Question: I follow this toturial <URL> and now i change listview to gridview.
My question is
I want to click gridview item and it show image in imageview
MainActivity
'''
public class MainActivity extends Activity {
GridView gridView;
@Override
public void onCreate(Bundle savedInstanceState) {
super.onCreate(savedInstanceState);
setContentView(R.layout.activity_main);
String strUrl = "http://ta.wptrafficanalyzer.in/demo1/first.php/countries/";
DownloadTask downloadTask = new DownloadTask();
downloadTask.execute(strUrl);
gridView = (GridView) findViewById(R.id.lv_countries);
gridView.setOnItemClickListener(new OnItemClickListener() {
public void onItemClick(AdapterView<?> parent, View v, int positon,
long id) {
Toast.makeText(getApplicationContext(), "welcome to hello gridview", Toast.LENGTH_SHORT).show();
}
});
}
private String downloadUrl(String strUrl) throws IOException{
String data = "";
InputStream iStream = null;
try{
URL url = new URL(strUrl);
HttpURLConnection urlConnection = (HttpURLConnection) url.openConnection();
urlConnection.connect();
iStream = urlConnection.getInputStream();
BufferedReader br = new BufferedReader(new InputStreamReader(iStream));
StringBuffer sb = new StringBuffer();
String line = "";
while( ( line = br.readLine()) != null){
sb.append(line);
}
data = sb.toString();
br.close();
}catch(Exception e){
Log.d("Exception while downloading url", e.toString());
}finally{
iStream.close();
}
return data;
}
private class DownloadTask extends AsyncTask<String, Integer, String>{
String data = null;
@Override
protected String doInBackground(String... url) {
try{
data = downloadUrl(url[0]);
}catch(Exception e){
Log.d("Background Task",e.toString());
}
return data;
}
@Override
protected void onPostExecute(String result) {
ListViewLoaderTask listViewLoaderTask = new ListViewLoaderTask();
listViewLoaderTask.execute(result);
}
}
private class ListViewLoaderTask extends AsyncTask<String, Void, SimpleAdapter>{
JSONObject jObject;
@Override
protected SimpleAdapter doInBackground(String... strJson) {
try{
jObject = new JSONObject(strJson[0]);
CountryJSONParser countryJsonParser = new CountryJSONParser();
countryJsonParser.parse(jObject);
}catch(Exception e){
Log.d("JSON Exception1",e.toString());
}
CountryJSONParser countryJsonParser = new CountryJSONParser();
List<HashMap<String, Object>> countries = null;
try{
countries = countryJsonParser.parse(jObject);
}catch(Exception e){
Log.d("Exception",e.toString());
}
String[] from = { "country","flag","details"};
int[] to = { R.id.tv_country,R.id.iv_flag,R.id.tv_country_details};
SimpleAdapter adapter = new SimpleAdapter(getBaseContext(), countries, R.layout.lv_layout, from, to);
return adapter;
}
@Override
protected void onPostExecute(SimpleAdapter adapter) {
gridView.setAdapter(adapter);
for(int i=0;i<adapter.getCount();i++){
HashMap<String, Object> hm = (HashMap<String, Object>) adapter.getItem(i);
String imgUrl = (String) hm.get("flag_path");
ImageLoaderTask imageLoaderTask = new ImageLoaderTask();
HashMap<String, Object> hmDownload = new HashMap<String, Object>();
hm.put("flag_path",imgUrl);
hm.put("position", i);
imageLoaderTask.execute(hm);
}
}
}
private class ImageLoaderTask extends AsyncTask<HashMap<String, Object>, Void, HashMap<String, Object>>{
@Override
protected HashMap<String, Object> doInBackground(HashMap<String, Object>... hm) {
InputStream iStream=null;
String imgUrl;
imgUrl = (String) hm[0].get("flag_path");
int position = (Integer) hm[0].get("position");
URL url;
try {
url = new URL(imgUrl);
HttpURLConnection urlConnection = (HttpURLConnection) url.openConnection();
urlConnection.connect();
iStream = urlConnection.getInputStream();
File cacheDirectory = getBaseContext().getCacheDir();
File tmpFile = new File(cacheDirectory.getPath() + "/wpta_"+position+".png");
FileOutputStream fOutStream = new FileOutputStream(tmpFile);
Bitmap b = BitmapFactory.decodeStream(iStream);
b.compress(Bitmap.CompressFormat.PNG,100, fOutStream);
fOutStream.flush();
fOutStream.close();
HashMap<String, Object> hmBitmap = new HashMap<String, Object>();
hmBitmap.put("flag",tmpFile.getPath());
hmBitmap.put("position",position);
return hmBitmap;
}catch (Exception e) {
e.printStackTrace();
}
return null;
}
@Override
protected void onPostExecute(HashMap<String, Object> result) {
String path = (String) result.get("flag");
int position = (Integer) result.get("position");
SimpleAdapter adapter = (SimpleAdapter ) gridView.getAdapter();
HashMap<String, Object> hm = (HashMap<String, Object>) adapter.getItem(position);
hm.put("flag",path);
adapter.notifyDataSetChanged();
}
}
@Override
public boolean onCreateOptionsMenu(Menu menu) {
getMenuInflater().inflate(R.menu.activity_main, menu);
return true;
}
'''
}
CountryJSONParser.java
'''
public class CountryJSONParser {
public List<HashMap<String,Object>> parse(JSONObject jObject){
JSONArray jCountries = null;
try {
jCountries = jObject.getJSONArray("countries");
} catch (JSONException e) {
e.printStackTrace();
}
return getCountries(jCountries);
}
private List<HashMap<String, Object>> getCountries(JSONArray jCountries){
int countryCount = jCountries.length();
List<HashMap<String, Object>> countryList = new ArrayList<HashMap<String,Object>>();
HashMap<String, Object> country = null;
for(int i=0; i<countryCount;i++){
try {
country = getCountry((JSONObject)jCountries.get(i));
countryList.add(country);
} catch (JSONException e) {
e.printStackTrace();
}
}
return countryList;
}
private HashMap<String, Object> getCountry(JSONObject jCountry){
HashMap<String, Object> country = new HashMap<String, Object>();
String countryName = "";
String flag="";
String language = "";
String capital = "";
String currencyCode = "";
String currencyName = "";
try {
countryName = jCountry.getString("countryname");
flag = jCountry.getString("flag");
language = jCountry.getString("language");
capital = jCountry.getString("capital");
currencyCode = jCountry.getJSONObject("currency").getString("code");
currencyName = jCountry.getJSONObject("currency").getString("currencyname");
String details = "Language : " + language + "
" +
"Capital : " + capital + "
" +
"Currency : " + currencyName + "(" + currencyCode + ")";
country.put("country", countryName);
country.put("flag", R.drawable.blank);
country.put("flag_path", flag);
country.put("details", details);
} catch (JSONException e) {
e.printStackTrace();
}
return country;
}
}
'''
When Done but gridview show image not properly
'''
<RelativeLayout xmlns:android="http://schemas.android.com/apk/res/android"
xmlns:tools="http://schemas.android.com/tools"
android:layout_width="match_parent"
android:layout_height="match_parent" >
'''
activity_man.xml
'''
<GridView
android:id="@+id/lv_countries"
android:layout_width="fill_parent"
android:layout_height="fill_parent"
android:columnWidth="90dp"
android:numColumns="auto_fit"
android:verticalSpacing="10dp"
android:horizontalSpacing="10dp"
android:stretchMode="columnWidth"
android:gravity="center"
tools:context=".MainActivity" />
'''
ly_layout.xml
'''
<?xml version="1.0" encoding="utf-8"?>
'''
'''
<ImageView
android:id="@+id/iv_flag"
android:layout_width="wrap_content"
android:layout_height="wrap_content"
android:contentDescription="@string/str_iv_flag" />
'''

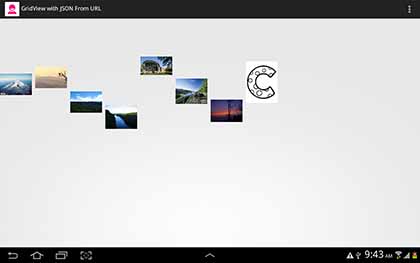
Answer: In gridview 'onClickListener' get data of clicked item
'''
gridView.setOnItemClickListener(new OnItemClickListener() {
public void onItemClick(AdapterView<?> parent, View v, int positon,
long id) {
HashMap<String, Object> hm = gridView.getAdapter().getPosition(positon);
String imgPath = (String) hm.get("flag"); //get downloaded image path
Intent i = new Intent(yourActivityContext, NewActivityToDisplayImage.class); //start new Intent to another Activity.
i.putExtra("ClickedImagePath", imgPath ); //put image link in intent.
startActivity(i);
}
});
'''
In 'NewActivityToDisplayImage' get image path and set to imageview.
'''
public class NewActivityToDisplayImage extends Activity {
@Override
public void onCreate(Bundle savedInstanceState) {
super.onCreate(savedInstanceState);
setContentView(R.layout.layout);
String imagePath = getIntent().getStringExtra("ClickedImagePath"); //get image path from post activity
if (imagePath != null && !imagePath.isEmpty) {
File imgFile = new File(imagePath);
if (imgFile.exists()) {
Bitmap myBitmap = BitmapFactory.decodeFile(imgFile.getAbsolutePath());
ImageView myImage = (ImageView) findViewById(R.id.imageviewTest);
myImage.setImageBitmap(myBitmap);
}
}
}}
'''